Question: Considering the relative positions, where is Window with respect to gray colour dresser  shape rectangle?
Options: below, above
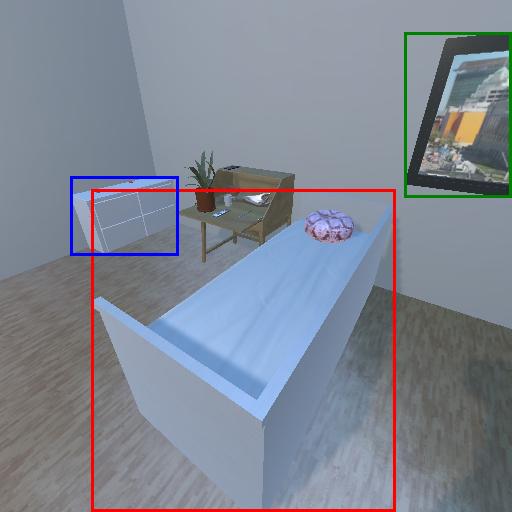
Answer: below